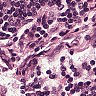
Metastatic tissue present: no